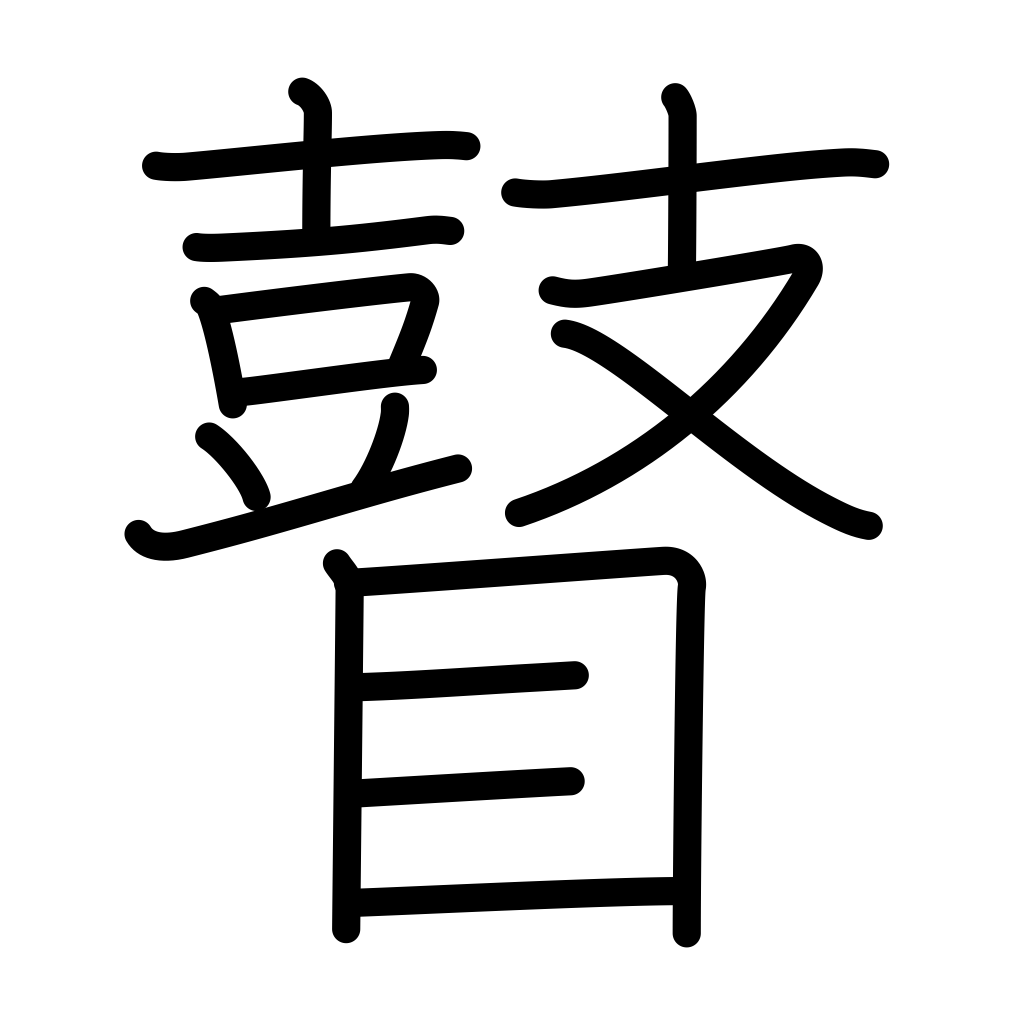
Meaning: blind person